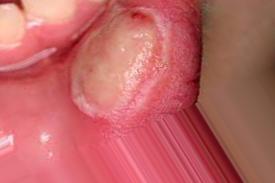
Condition: Mouth Ulcer